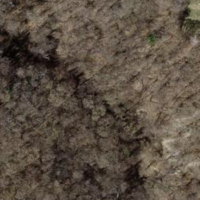
EUNIS habitat code: 41
Species observed at this site:
Ruscus aculeatus